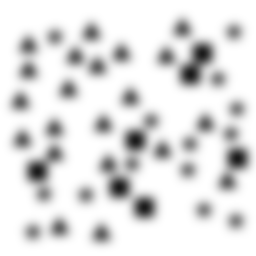
Squares: 7
Triangles: 21
Stars: 14
Total shapes: 42